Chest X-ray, AP view. Patient: 53 years old, sex M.
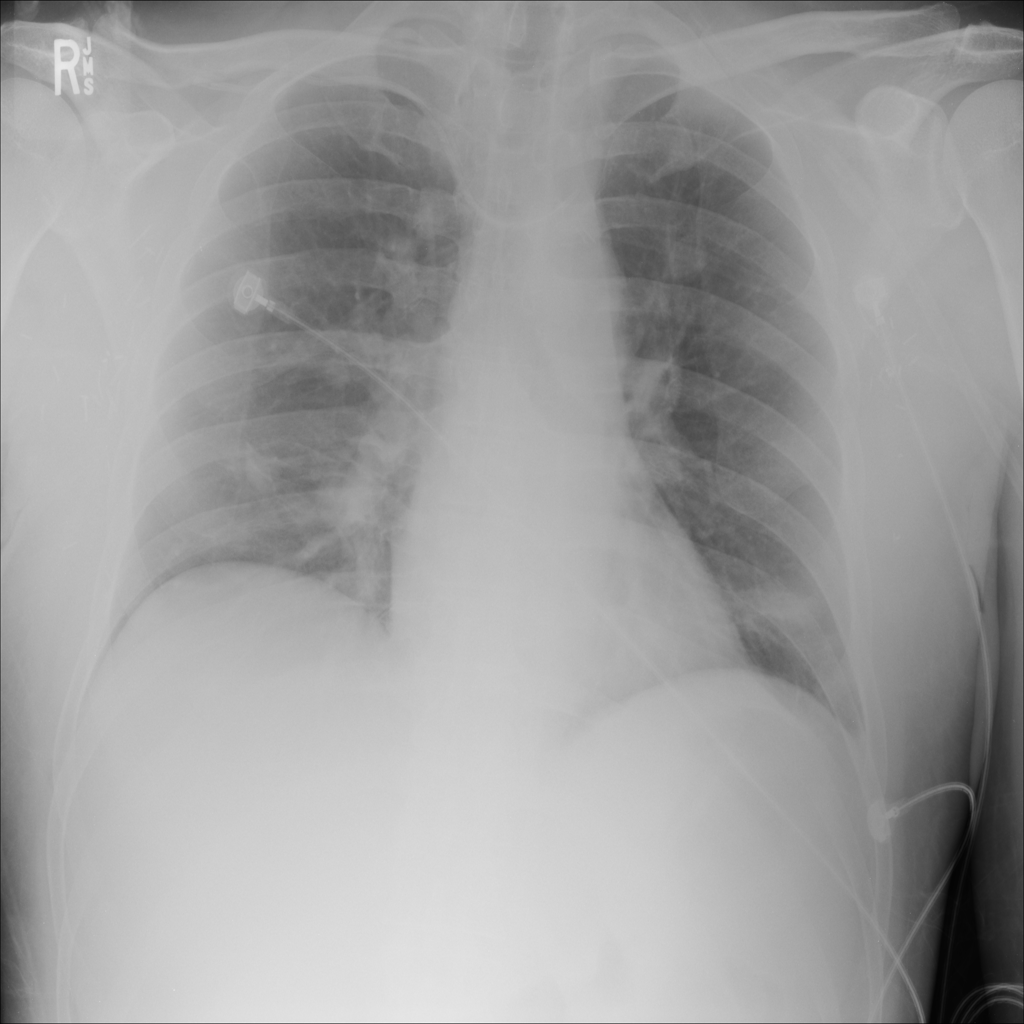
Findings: Atelectasis